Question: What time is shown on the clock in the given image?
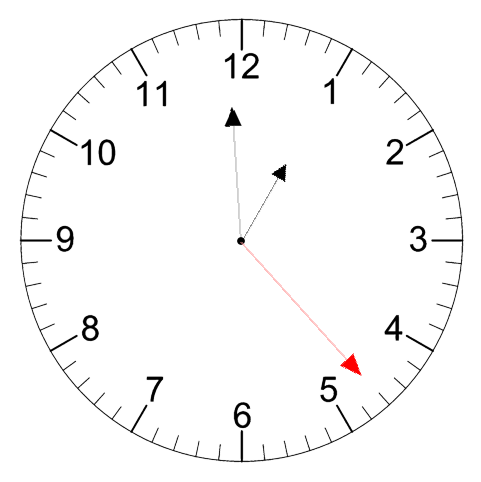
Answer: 12:59:23